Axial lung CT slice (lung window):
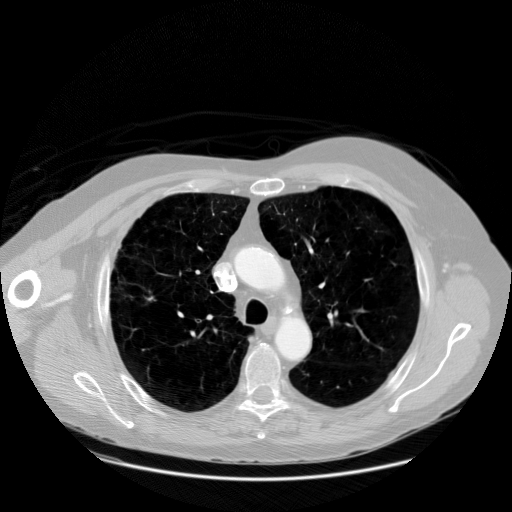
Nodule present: no